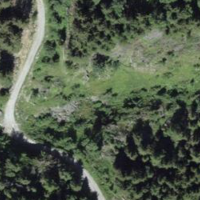
EUNIS habitat code: 31
Species observed at this site:
Viola tricolor